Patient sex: F
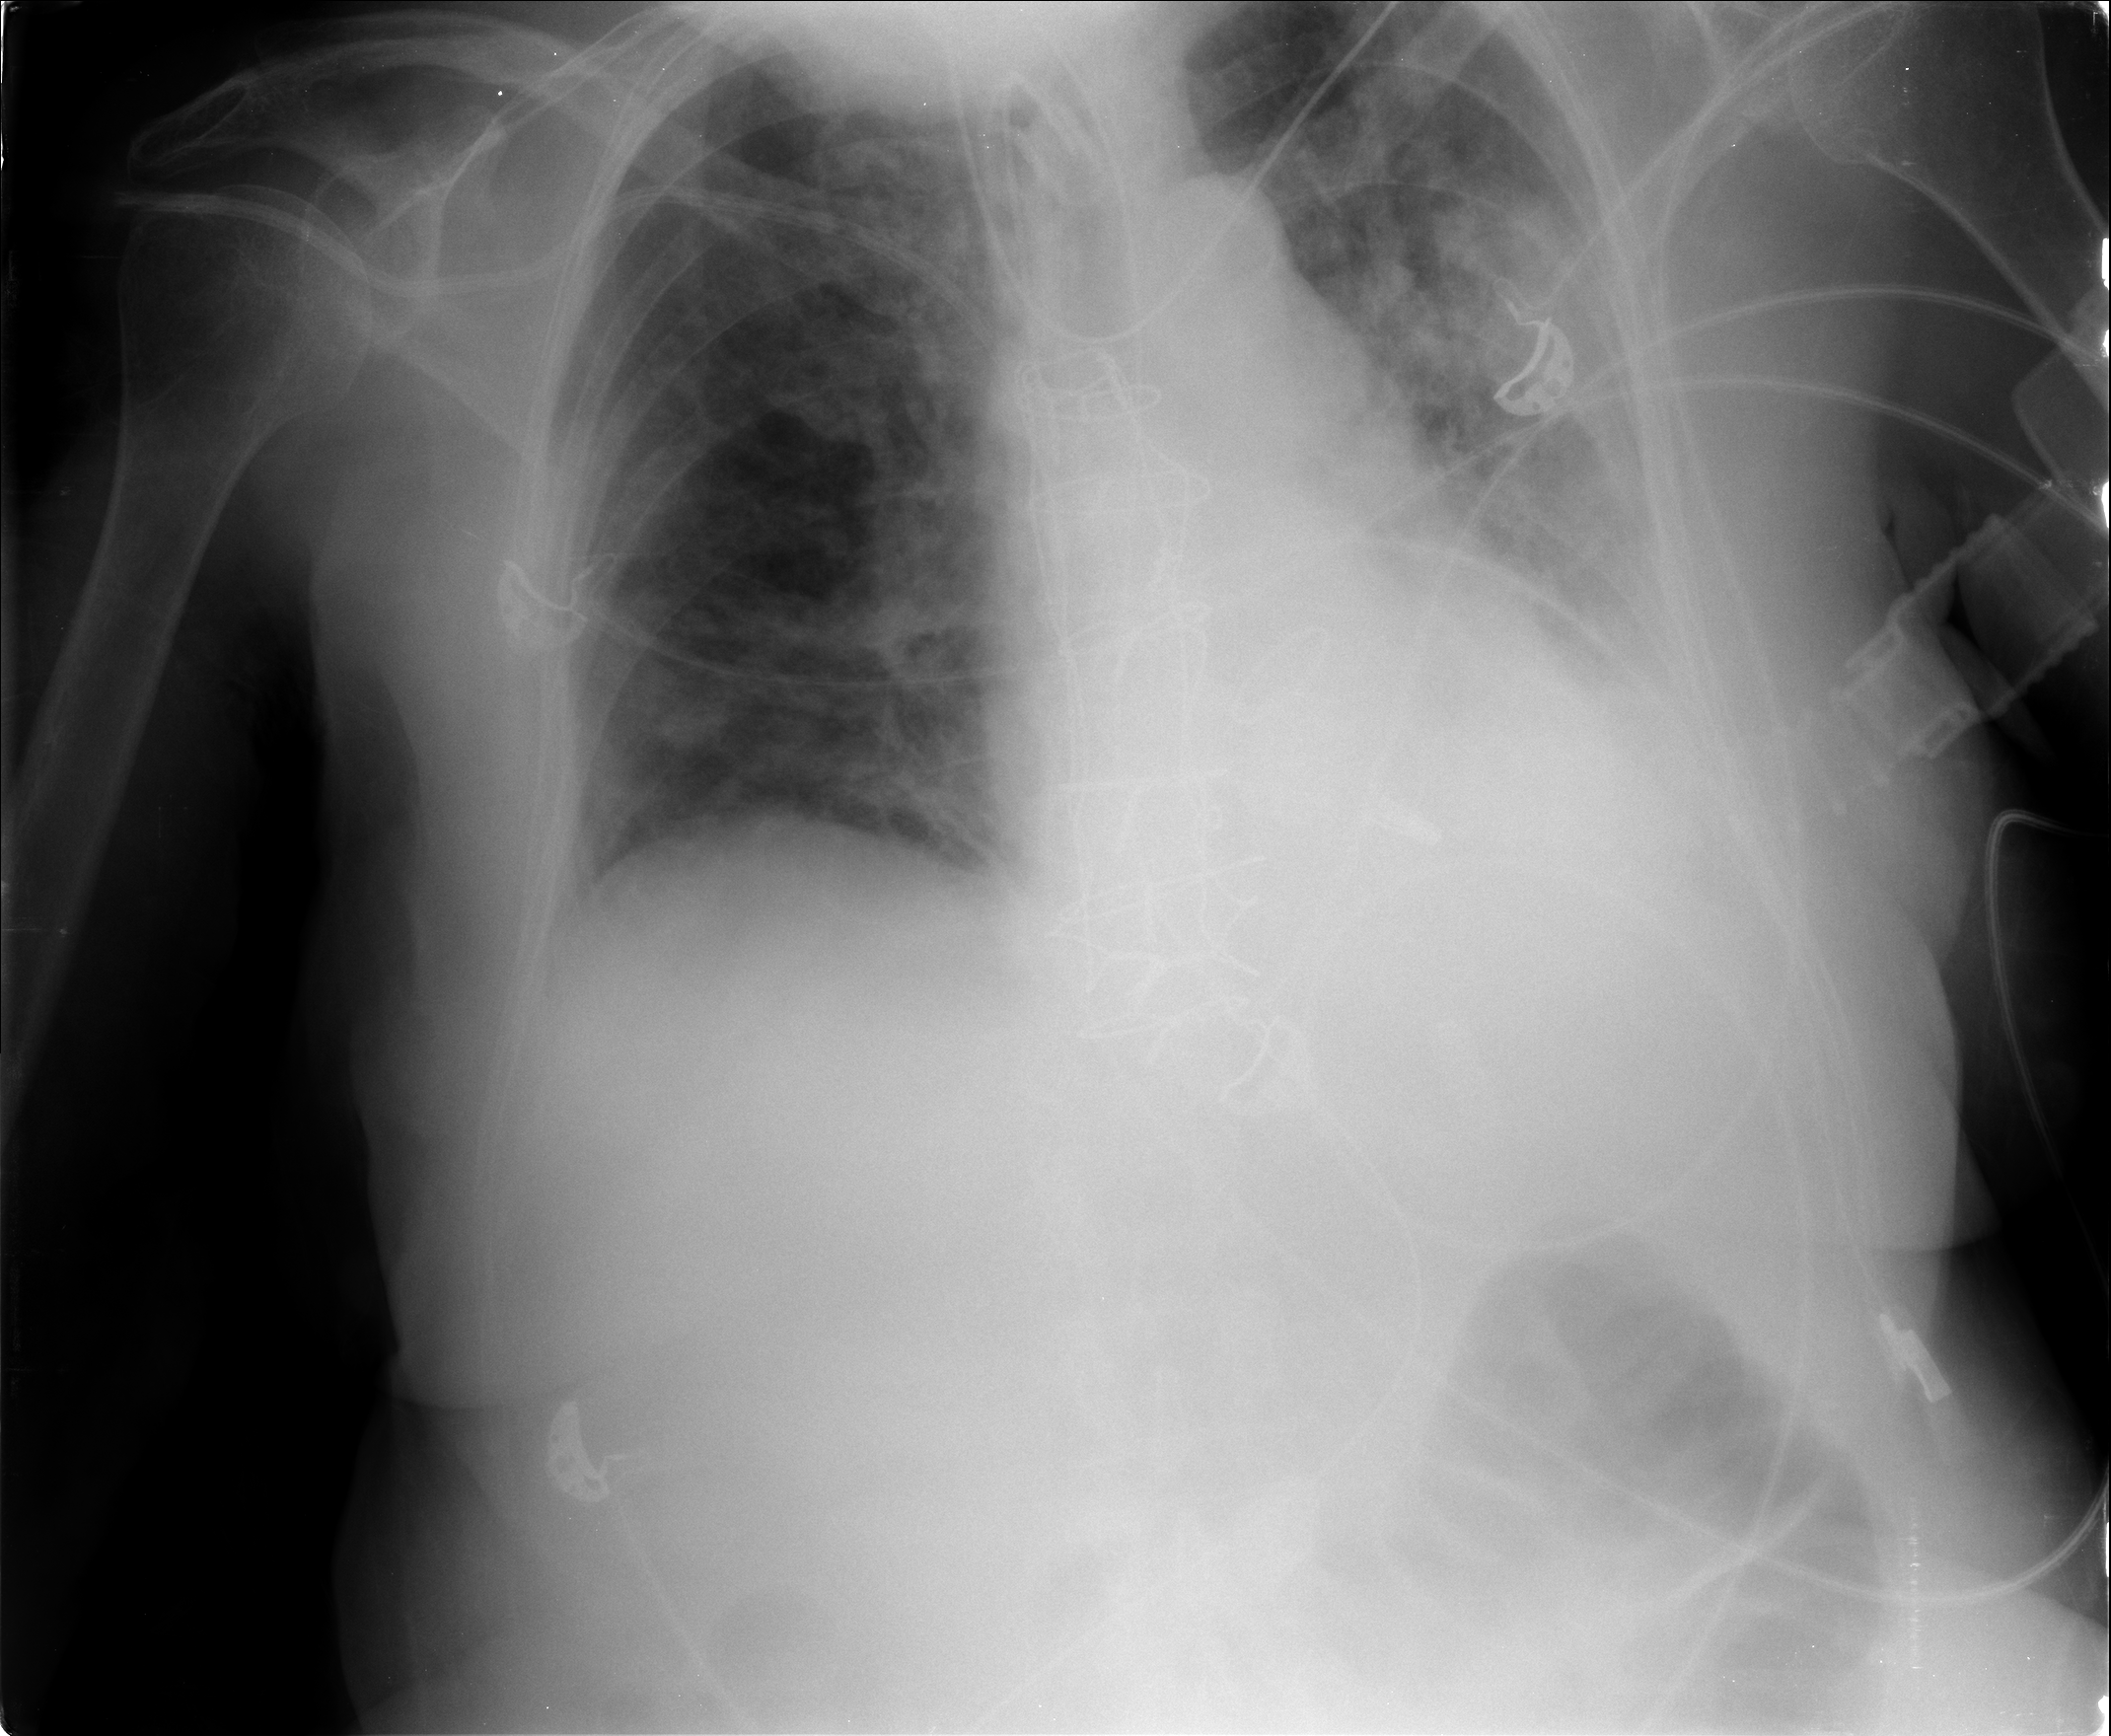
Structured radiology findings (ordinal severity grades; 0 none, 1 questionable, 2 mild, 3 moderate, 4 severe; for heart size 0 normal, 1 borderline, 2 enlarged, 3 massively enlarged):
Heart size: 0
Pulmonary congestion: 2
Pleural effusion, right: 0
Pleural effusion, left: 3
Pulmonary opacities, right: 1
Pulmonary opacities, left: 2
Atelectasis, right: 2
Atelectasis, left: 2